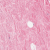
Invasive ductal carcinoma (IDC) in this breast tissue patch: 0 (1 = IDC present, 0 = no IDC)